Field crop: maize
Growth stage: 1
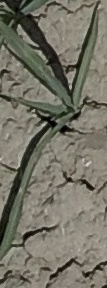
Species: sorghum